Question: I have trouble running my application. It just happened suddenly. One moment i could run my app, the next one i couldn't.. It's giving me the exception:
'''
11-08 19:04:42.936 20390-20390/dk.chargesmart.findstroem E/AndroidRuntime: FATAL EXCEPTION: main
java.lang.RuntimeException: Unable to instantiate activity ComponentInfo{dk.chargesmart.findstroem/dk.chargesmart.findstroem.MainActivity}: java.lang.IllegalAccessException
'''
And in the android manifest file it says that my activity is not public

Here the "head" of the activity
'''
class MainActivity extends FragmentActivity {
GoogleMap mMap;
ClusterManager<MyPin> mClusterManager;
ArrayList<Location> mLocations;
boolean showDetail;
boolean menuHidden;
boolean isAnimating;
@Override
protected void onCreate(Bundle savedInstanceState) {
super.onCreate(savedInstanceState);
setContentView(R.layout.activity_main);
setUpMapIfNeeded();
downloadItems();
menuHidden = false;
setUpMenu();
}
'''
Here is more about the exception
'''
11-08 19:04:42.936 20390-20390/dk.chargesmart.findstroem E/AndroidRuntime: FATAL EXCEPTION: main
java.lang.RuntimeException: Unable to instantiate activity ComponentInfo{dk.chargesmart.findstroem/dk.chargesmart.findstroem.MainActivity}: java.lang.IllegalAccessException: access to class not allowed
at android.app.ActivityThread.performLaunchActivity(ActivityThread.java:2219)
at android.app.ActivityThread.handleLaunchActivity(ActivityThread.java:2349)
at android.app.ActivityThread.access$700(ActivityThread.java:159)
at android.app.ActivityThread$H.handleMessage(ActivityThread.java:1316)
at android.os.Handler.dispatchMessage(Handler.java:99)
at android.os.Looper.loop(Looper.java:176)
at android.app.ActivityThread.main(ActivityThread.java:5419)
at java.lang.reflect.Method.invokeNative(Native Method)
at java.lang.reflect.Method.invoke(Method.java:525)
at com.android.internal.os.ZygoteInit$MethodAndArgsCaller.run(ZygoteInit.java:1046)
at com.android.internal.os.ZygoteInit.main(ZygoteInit.java:862)
at dalvik.system.NativeStart.main(Native Method)
Caused by: java.lang.IllegalAccessException: access to class not allowed
at java.lang.Class.newInstanceImpl(Native Method)
at java.lang.Class.newInstance(Class.java:1130)
at android.app.Instrumentation.newActivity(Instrumentation.java:1078)
'''
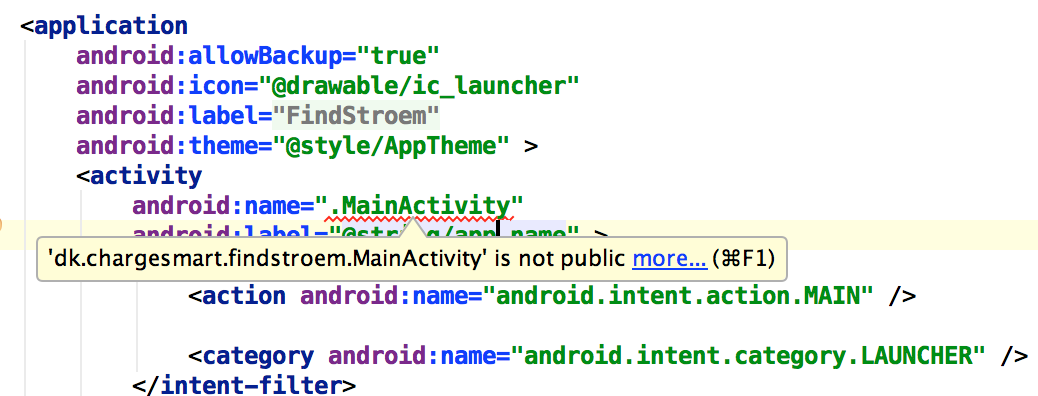
Answer: You activity should be defined as
'''
public class MainActivity extends FragmentActivity {
...
...
}
'''
Keyword is .